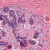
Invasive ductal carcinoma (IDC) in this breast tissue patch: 0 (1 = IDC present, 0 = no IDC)